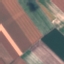
Land use / land cover class: AnnualCrop